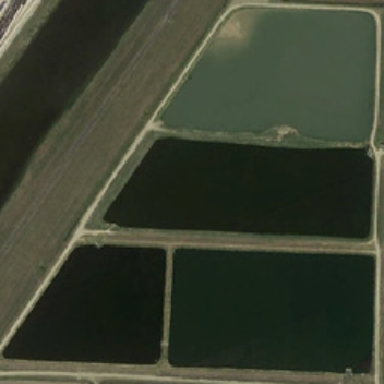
The big trapezoidal pond is combined by four little trapezoidal ponds .